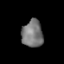
Tissue: lung
Cell type: Others
Senescence score: 0.2435
Nuclear area (px): 561
Mean DAPI intensity: 120.021